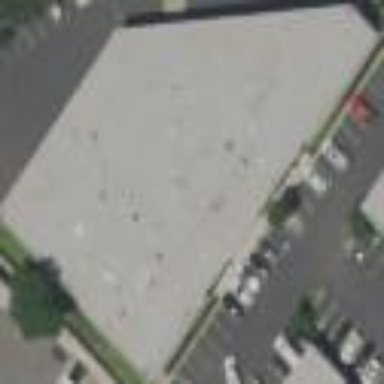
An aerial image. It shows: Commercial building.